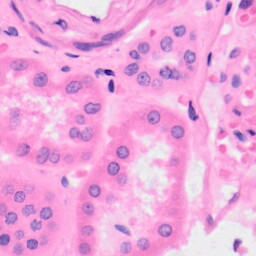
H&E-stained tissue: Kidney